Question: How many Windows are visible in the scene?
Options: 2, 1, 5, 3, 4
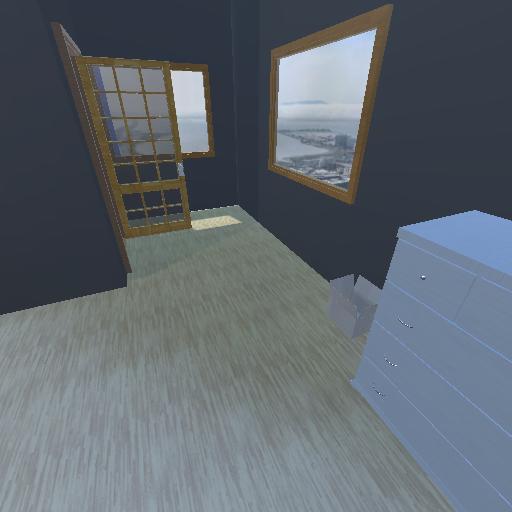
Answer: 2